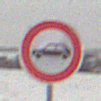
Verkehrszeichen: VerbotPersonenkraftwagen
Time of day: MorningAfternoon
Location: Outdoor (Nature)
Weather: Overcast
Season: Winter
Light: Natural